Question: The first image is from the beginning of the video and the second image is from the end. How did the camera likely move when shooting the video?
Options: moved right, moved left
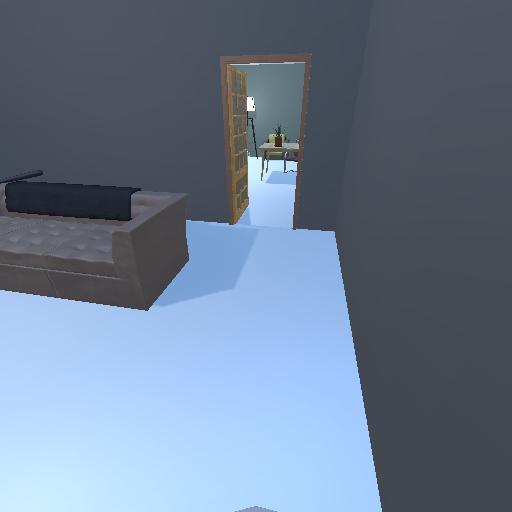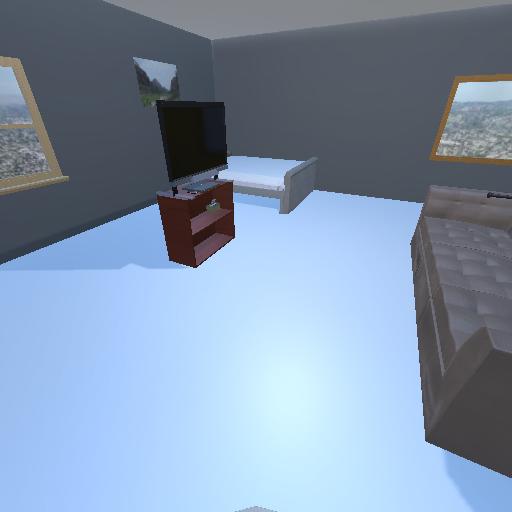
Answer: moved right